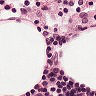
Metastatic tissue present: no